Question: As a french developper, I apologize about my English.
So, my aim is to create a phone book for my android application. This phone book is made of a ListView. I've populated my ListView with a custom adapter which allows the user to select some TextViews in each rows.
I presume a picture is better than thousand words, so here it is:

As you can see the red parts are the TextViews that I have selected.
The issue I have to face is the following:
When I select a TextView from a row, the row that is 4 places under has its TextView that gets selected too! Is that a common issue or is it due to my code?
I've added a log on the click listener, for each TextView I click, I receive only one log, so I don't think the problem comes from my work.
For example and if some of you don't understand what I said; I select the TextView with the drawableLeft picture in the second row. The logcat returns me the following entry:
"Select: 1" (as defined in my code).
If I scroll down my ListView, I can see that my second row (ie. my TextView) is selected as expected but also my 6th row, which is not expected at all!
Here is the code I use in order to color or not a row:
'''
public View getView(final int position, View convertView, ViewGroup parent)
{
selectedLocations.add(new Boolean(false));
selectedAvailabilities.add(new Boolean(false));
if (convertView == null) convertView = inflater.inflate(R.layout.phonebook_adapter_layout, parent, false);
final LinearLayout root = (LinearLayout) convertView.findViewById(R.id.phonebook_adapter_root);
final ImageView photo = (ImageView) convertView.findViewById(R.id.phonebook_adapter_image);
final TextView firstname = (TextView) convertView.findViewById(R.id.phonebook_adapter_firstname);
final TextView lastname = (TextView) convertView.findViewById(R.id.phonebook_adapter_lastname);
final TextView location = (TextView) convertView.findViewById(R.id.phonebook_adapter_location);
final TextView availability = (TextView) convertView.findViewById(R.id.phonebook_adapter_availability);
Bitmap mBitmap = null;
try
{
mBitmap = Media.getBitmap(context.getContentResolver(), Uri.parse(relations.get(position).getPhoto()));
photo.setImageBitmap(mBitmap);
}
catch (FileNotFoundException e)
{
e.printStackTrace();
}
catch (IOException e)
{
e.printStackTrace();
}
firstname.setText(relations.get(position).getFirstName());
lastname.setText(relations.get(position).getLastName());
DBStatus dbStatus = new DBStatus(KramerApplication.getInstance());
Status status = dbStatus.getWithRelation(relations.get(position));
dbStatus.close();
if (status != null)
{
location.setText( status.getLocation() );
availability.setText( status.getAvailability() );
if ( status.getDisplayedAvailability(2).equals("Busy") )
availability.setCompoundDrawablesWithIntrinsicBounds(R.drawable.availability_busy, 0, 0, 0);
else if ( status.getDisplayedAvailability(2).equals("Occupied") )
availability.setCompoundDrawablesWithIntrinsicBounds(R.drawable.availability_busy, 0, 0, 0);
else if ( status.getDisplayedAvailability(2).equals("Free") )
availability.setCompoundDrawablesWithIntrinsicBounds(R.drawable.availability_on, 0, 0, 0);
else
availability.setCompoundDrawablesWithIntrinsicBounds(R.drawable.availability_off, 0, 0, 0);
}
root.setOnClickListener(new OnClickListener() {
public void onClick(View v)
{
Intent intent = new Intent(context, ContactDetailsActivity.class);
intent.putExtra("contact_id", relations.get(position).getId());
context.startActivity(intent);
}
});
location.setOnClickListener(new OnClickListener() {
public void onClick(View v)
{
if (selectedLocations.get(position).booleanValue())
{
selectedLocations.set(position, new Boolean(false));
location.setBackgroundColor(Color.TRANSPARENT);
}
else
{
selectedLocations.set(position, new Boolean(true));
location.setBackgroundColor(Color.RED);
}
}
});
availability.setOnClickListener(new OnClickListener() {
public void onClick(View v)
{
if (selectedAvailabilities.get(position).booleanValue())
{
selectedAvailabilities.set(position, new Boolean(false));
availability.setBackgroundColor(Color.TRANSPARENT);
}
else
{
selectedAvailabilities.set(position, new Boolean(true));
availability.setBackgroundColor(Color.RED);
}
}
});
return convertView;
}
'''
The ArrayLists "selectedAvailabilities" and "selectedLocations" have been properly initialized in the constructor and do their jobs when I use them in another activity (Read only).
I hope you'll be able to help me.
Regards.
V.
################################# SOLUTION
If someone is looking for the solution, here it is. Many thanks to <URL>!.
Replace (line 6):
'''
if (convertView == null) convertView = inflater.inflate(R.layout.phonebook_adapter_layout, parent, false);
'''
By:
'''
convertView = inflater.inflate(R.layout.phonebook_adapter_layout, parent, false);
'''
Before:
'''
return convertView;
'''
Add:
'''
if (selectedAvailabilities.get(position).booleanValue())
{
availability.setBackgroundColor(Color.RED);
}
if (selectedLocations.get(position).booleanValue())
{
location.setBackgroundColor(Color.RED);
}
'''
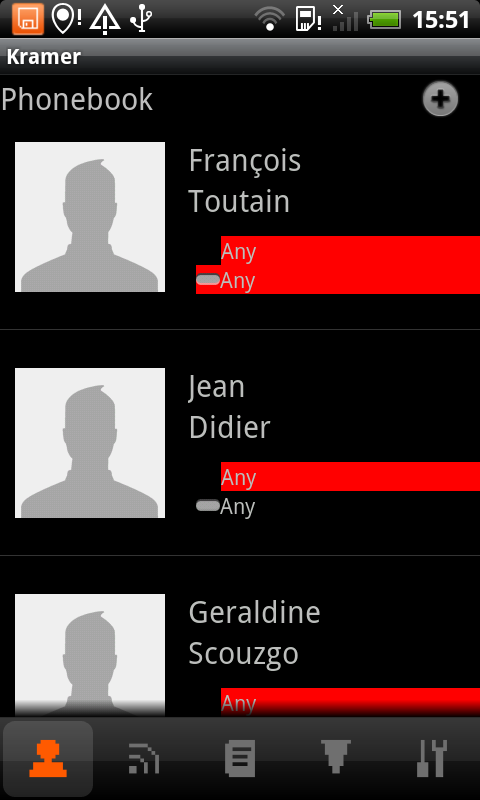
Answer: The reason for this behavior is the use of convertview. To solve this, have a HashSet and put all the positions selected in the HashSet. In getView check contains of Hashset and setSelected for the TextView. Hope this helps.
Add
'''
if (selectedLocations.get(position).booleanValue())
{
location.setBackgroundColor(Color.RED);
}
else
{
location.setBackgroundColor(Color.TRANSPARENT);
}
'''
outside the onClickListener also to ensure convertView does not affect your requirement.